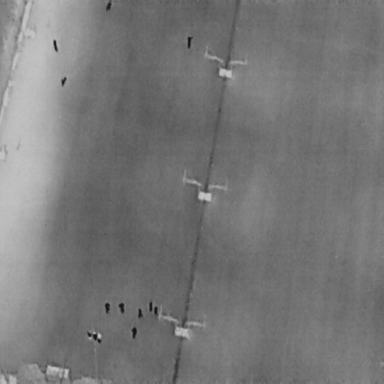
There are ten People in the infrared image.